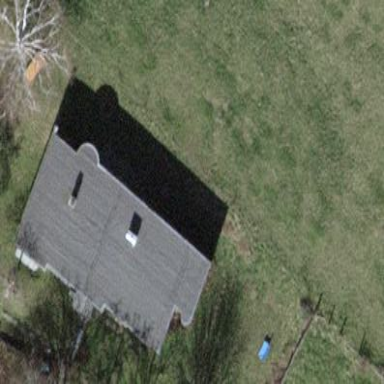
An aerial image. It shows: Detached building.